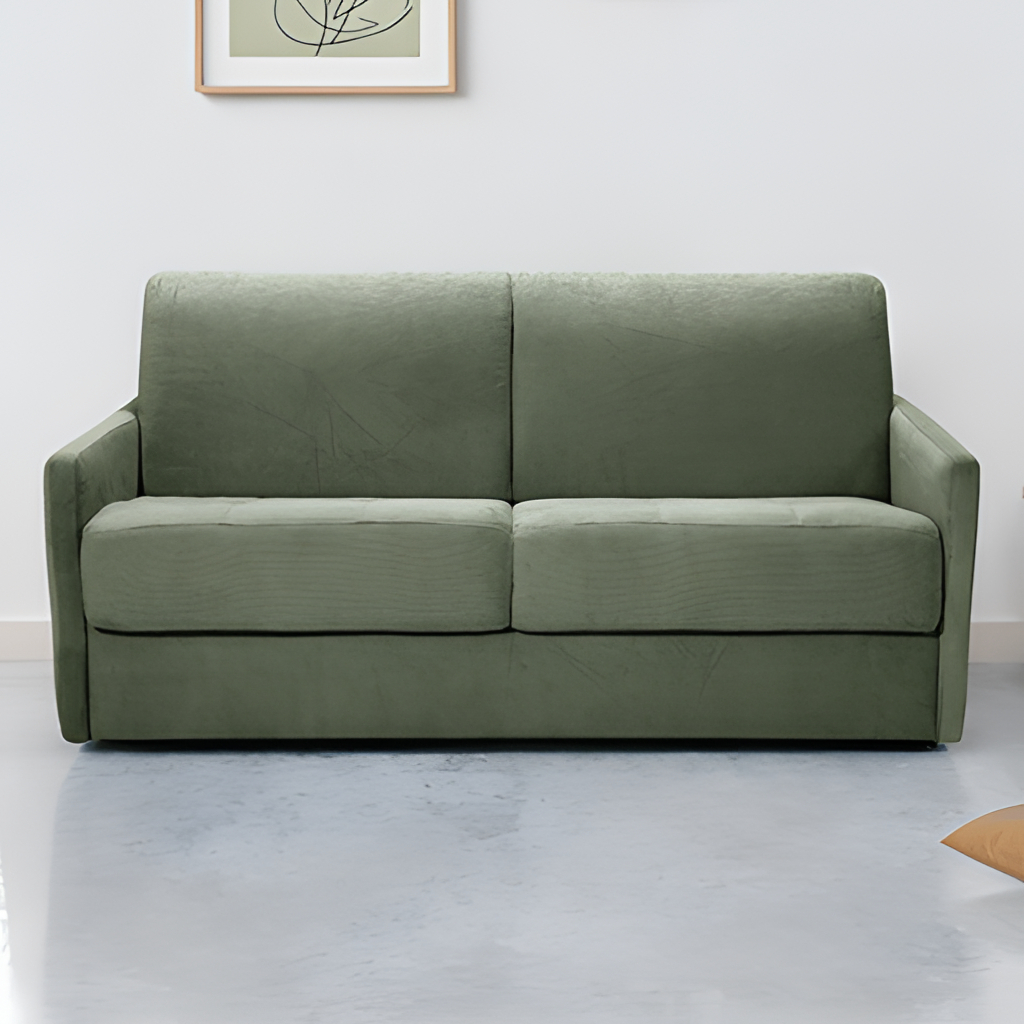
green fabric sofa, living room, tile flooring, with large square pattern, minimalist, paint wallpaper, with solid pattern